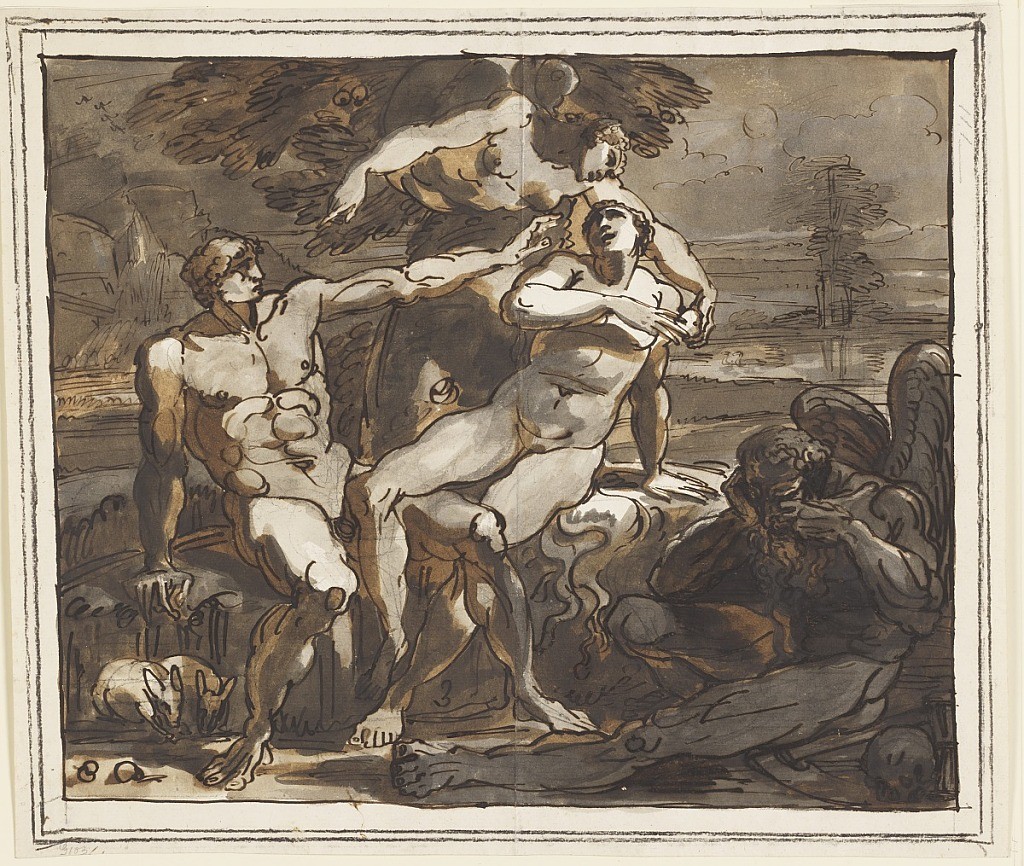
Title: Adam and Eve, The Temptation
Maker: Felice Giani, Italian, 1758–1823
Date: early 19th century
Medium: Pen and ink, brush and watercolor, black chalk on paper
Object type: Drawing
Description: Figural scene in landscape. At left, the figure of Adam stretches his left arm out to reach the apple, which Eve receives from the snake, whose upper body is formed by the bust of a woman. Adam and Eve sit at the foot of the Tree of Knowledge. Two rabbits are in the lower left corner. Saturnus or Death sits still sleeping in the lower right corner, hidden in shadow. Beside him are a scythe, skull, and hourglass. Framing lines in pen and ink and black crayon.